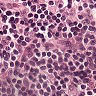
Metastatic tissue present: no